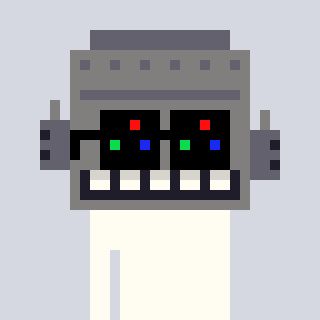
a pixel art character with square black sunglasses, a robot-shaped head and a grayscale-colored body on a cool background